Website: lowes
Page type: customer-info-address
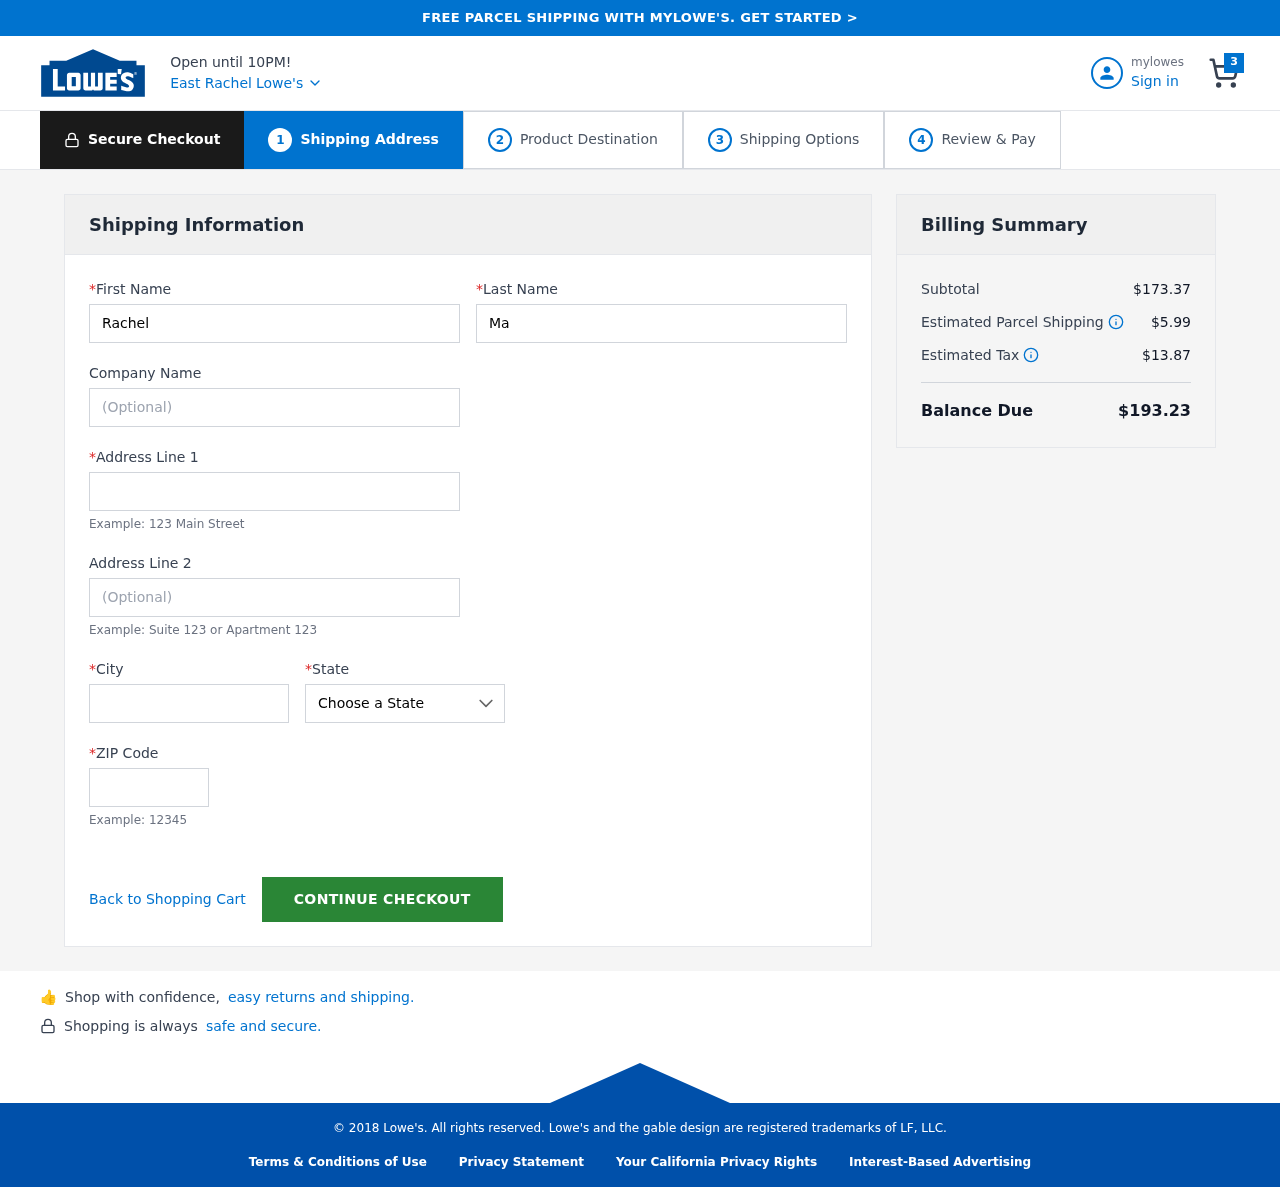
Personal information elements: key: PII_CITY
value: East Rachel
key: PII_FIRSTNAME
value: Rachel
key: PII_LASTNAME
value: Madden
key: PII_POSTCODE
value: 74988
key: PII_STATE
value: AS
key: PII_STREET
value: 88157 Edward Branch Apt. 637
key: PII_STREET2
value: Suite 984
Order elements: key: ORDER_NUM_ITEMS
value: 3
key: ORDER_SUBTOTAL
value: $173.37
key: ORDER_SHIPPING_COST
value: $5.99
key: ORDER_TAX
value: $13.87
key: ORDER_TOTAL
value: $193.23